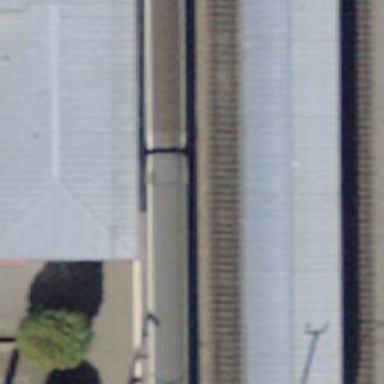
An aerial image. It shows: Close-up of railway platform edge.